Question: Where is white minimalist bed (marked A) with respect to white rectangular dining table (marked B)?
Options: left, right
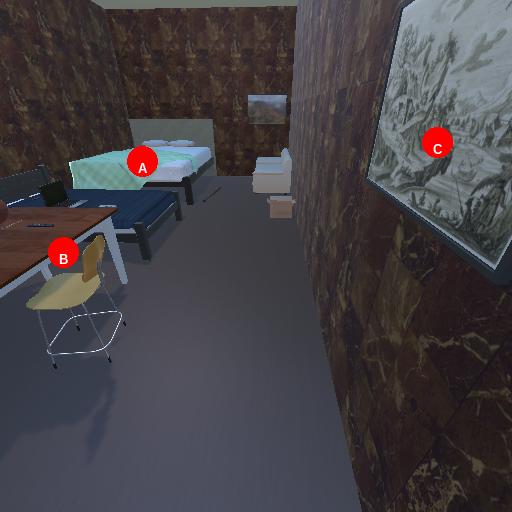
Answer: left